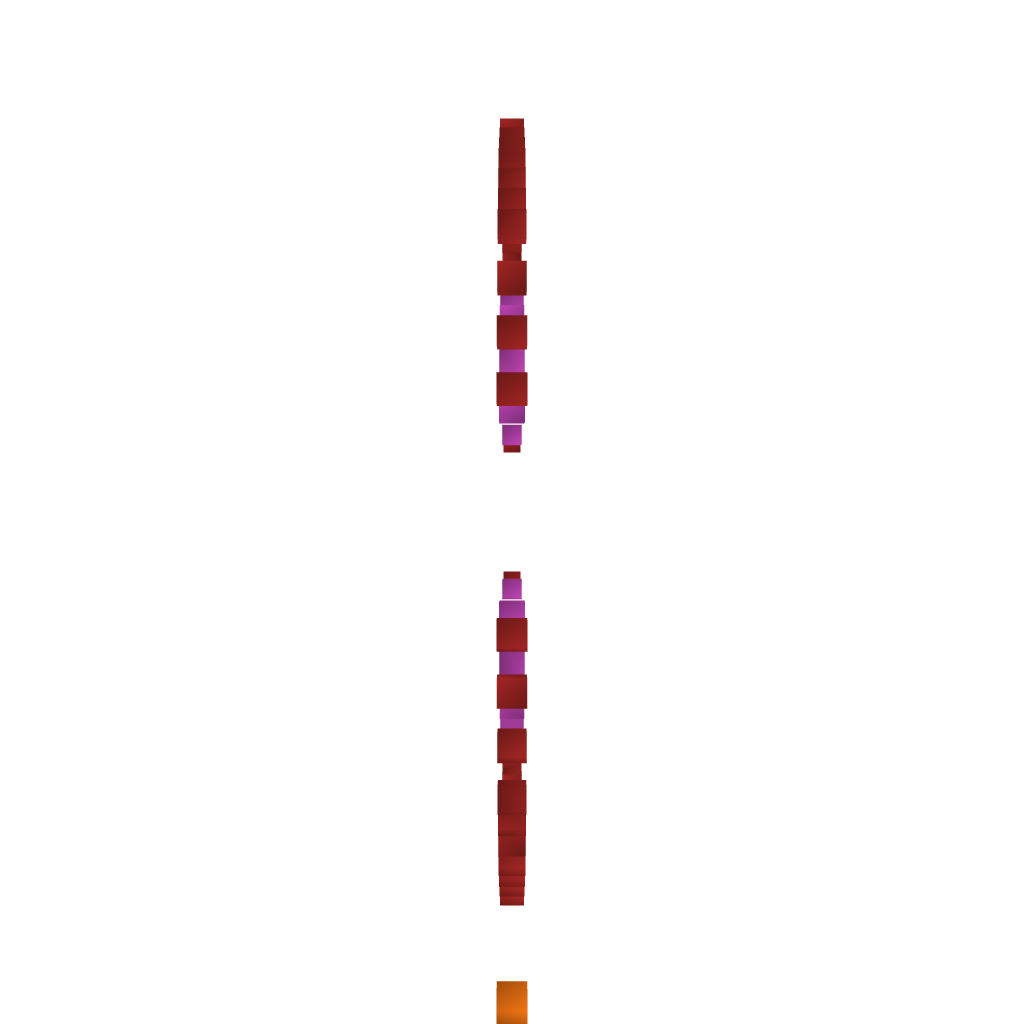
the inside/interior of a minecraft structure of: Rainbow!